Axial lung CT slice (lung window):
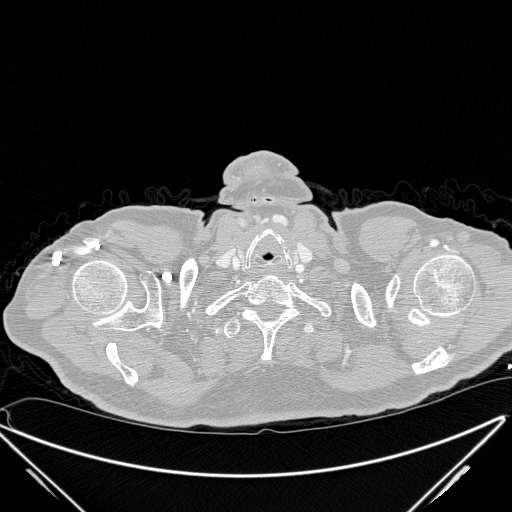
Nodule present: no